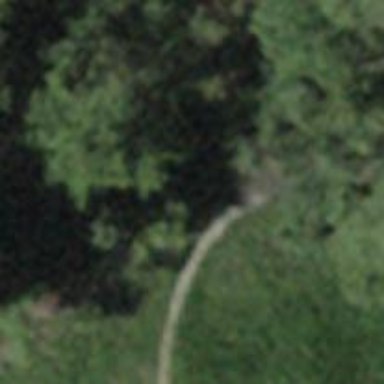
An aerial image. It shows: Gravel path.